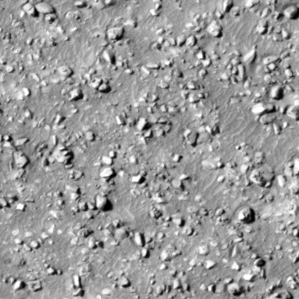
Label: non_frost